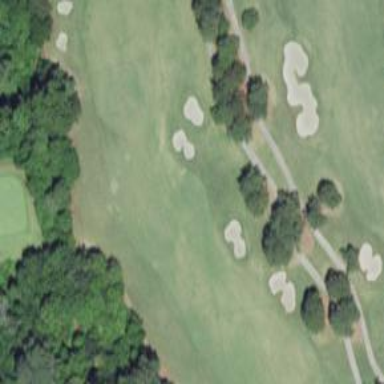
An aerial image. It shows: View of golf hole.